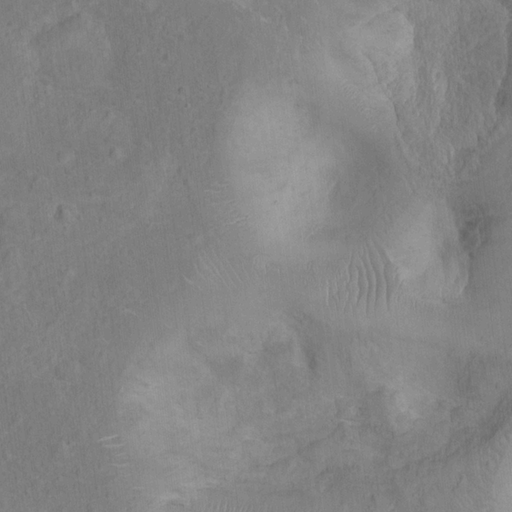
Objects detected: cone